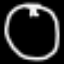
Label: clock